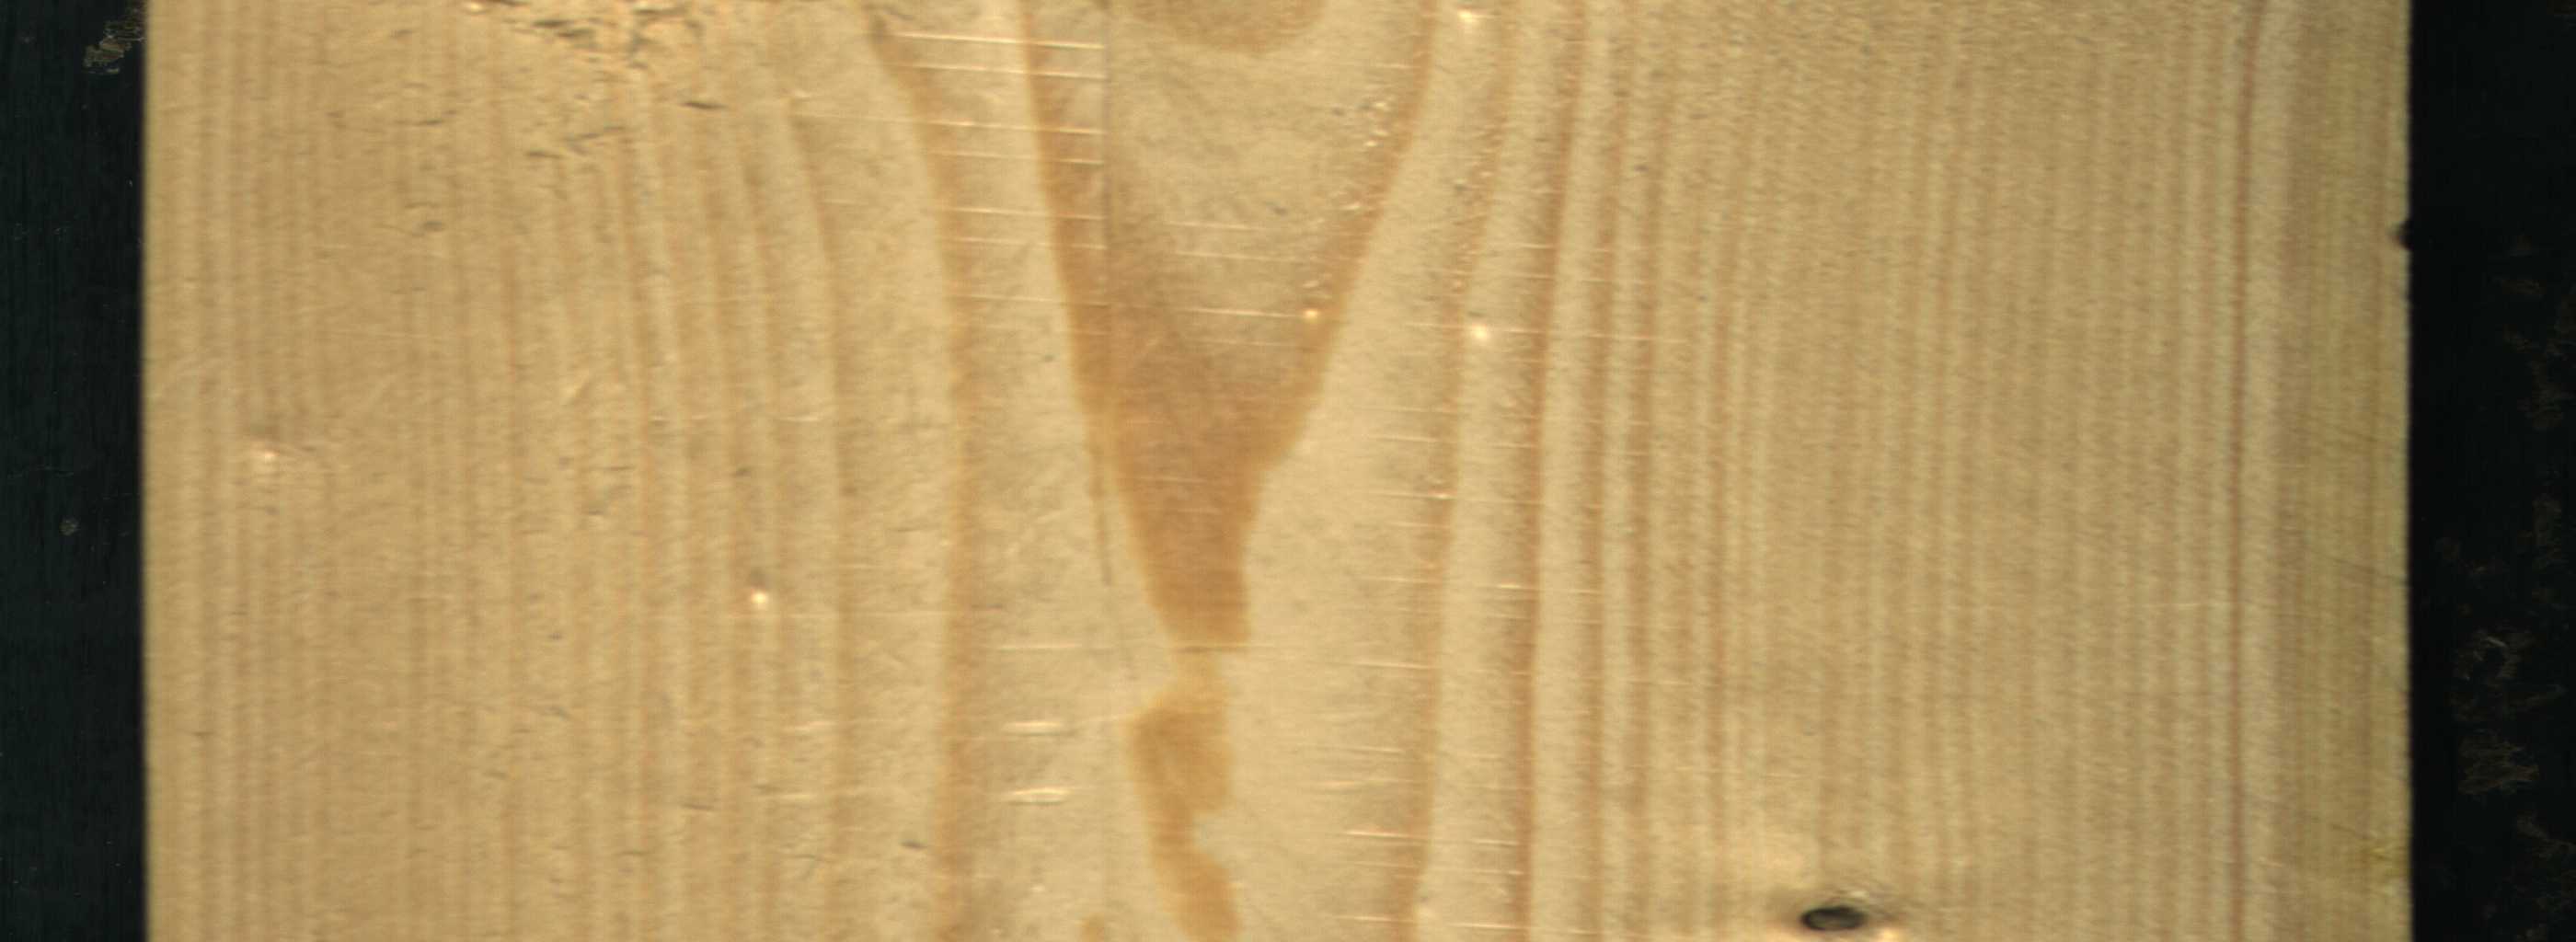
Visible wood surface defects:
Dead_Knot